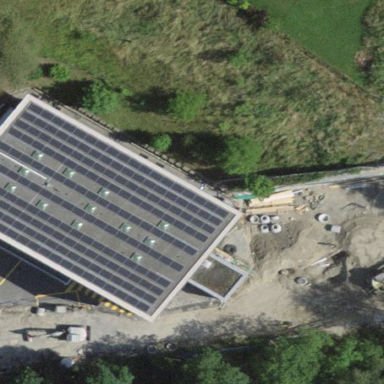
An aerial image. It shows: Solar power generator with photovoltaic panels.